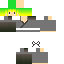
A male human skin with medium skin, wearing blonde long hair dressed in a blue hoodie and black pants, featuring a closed mouth.